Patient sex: M
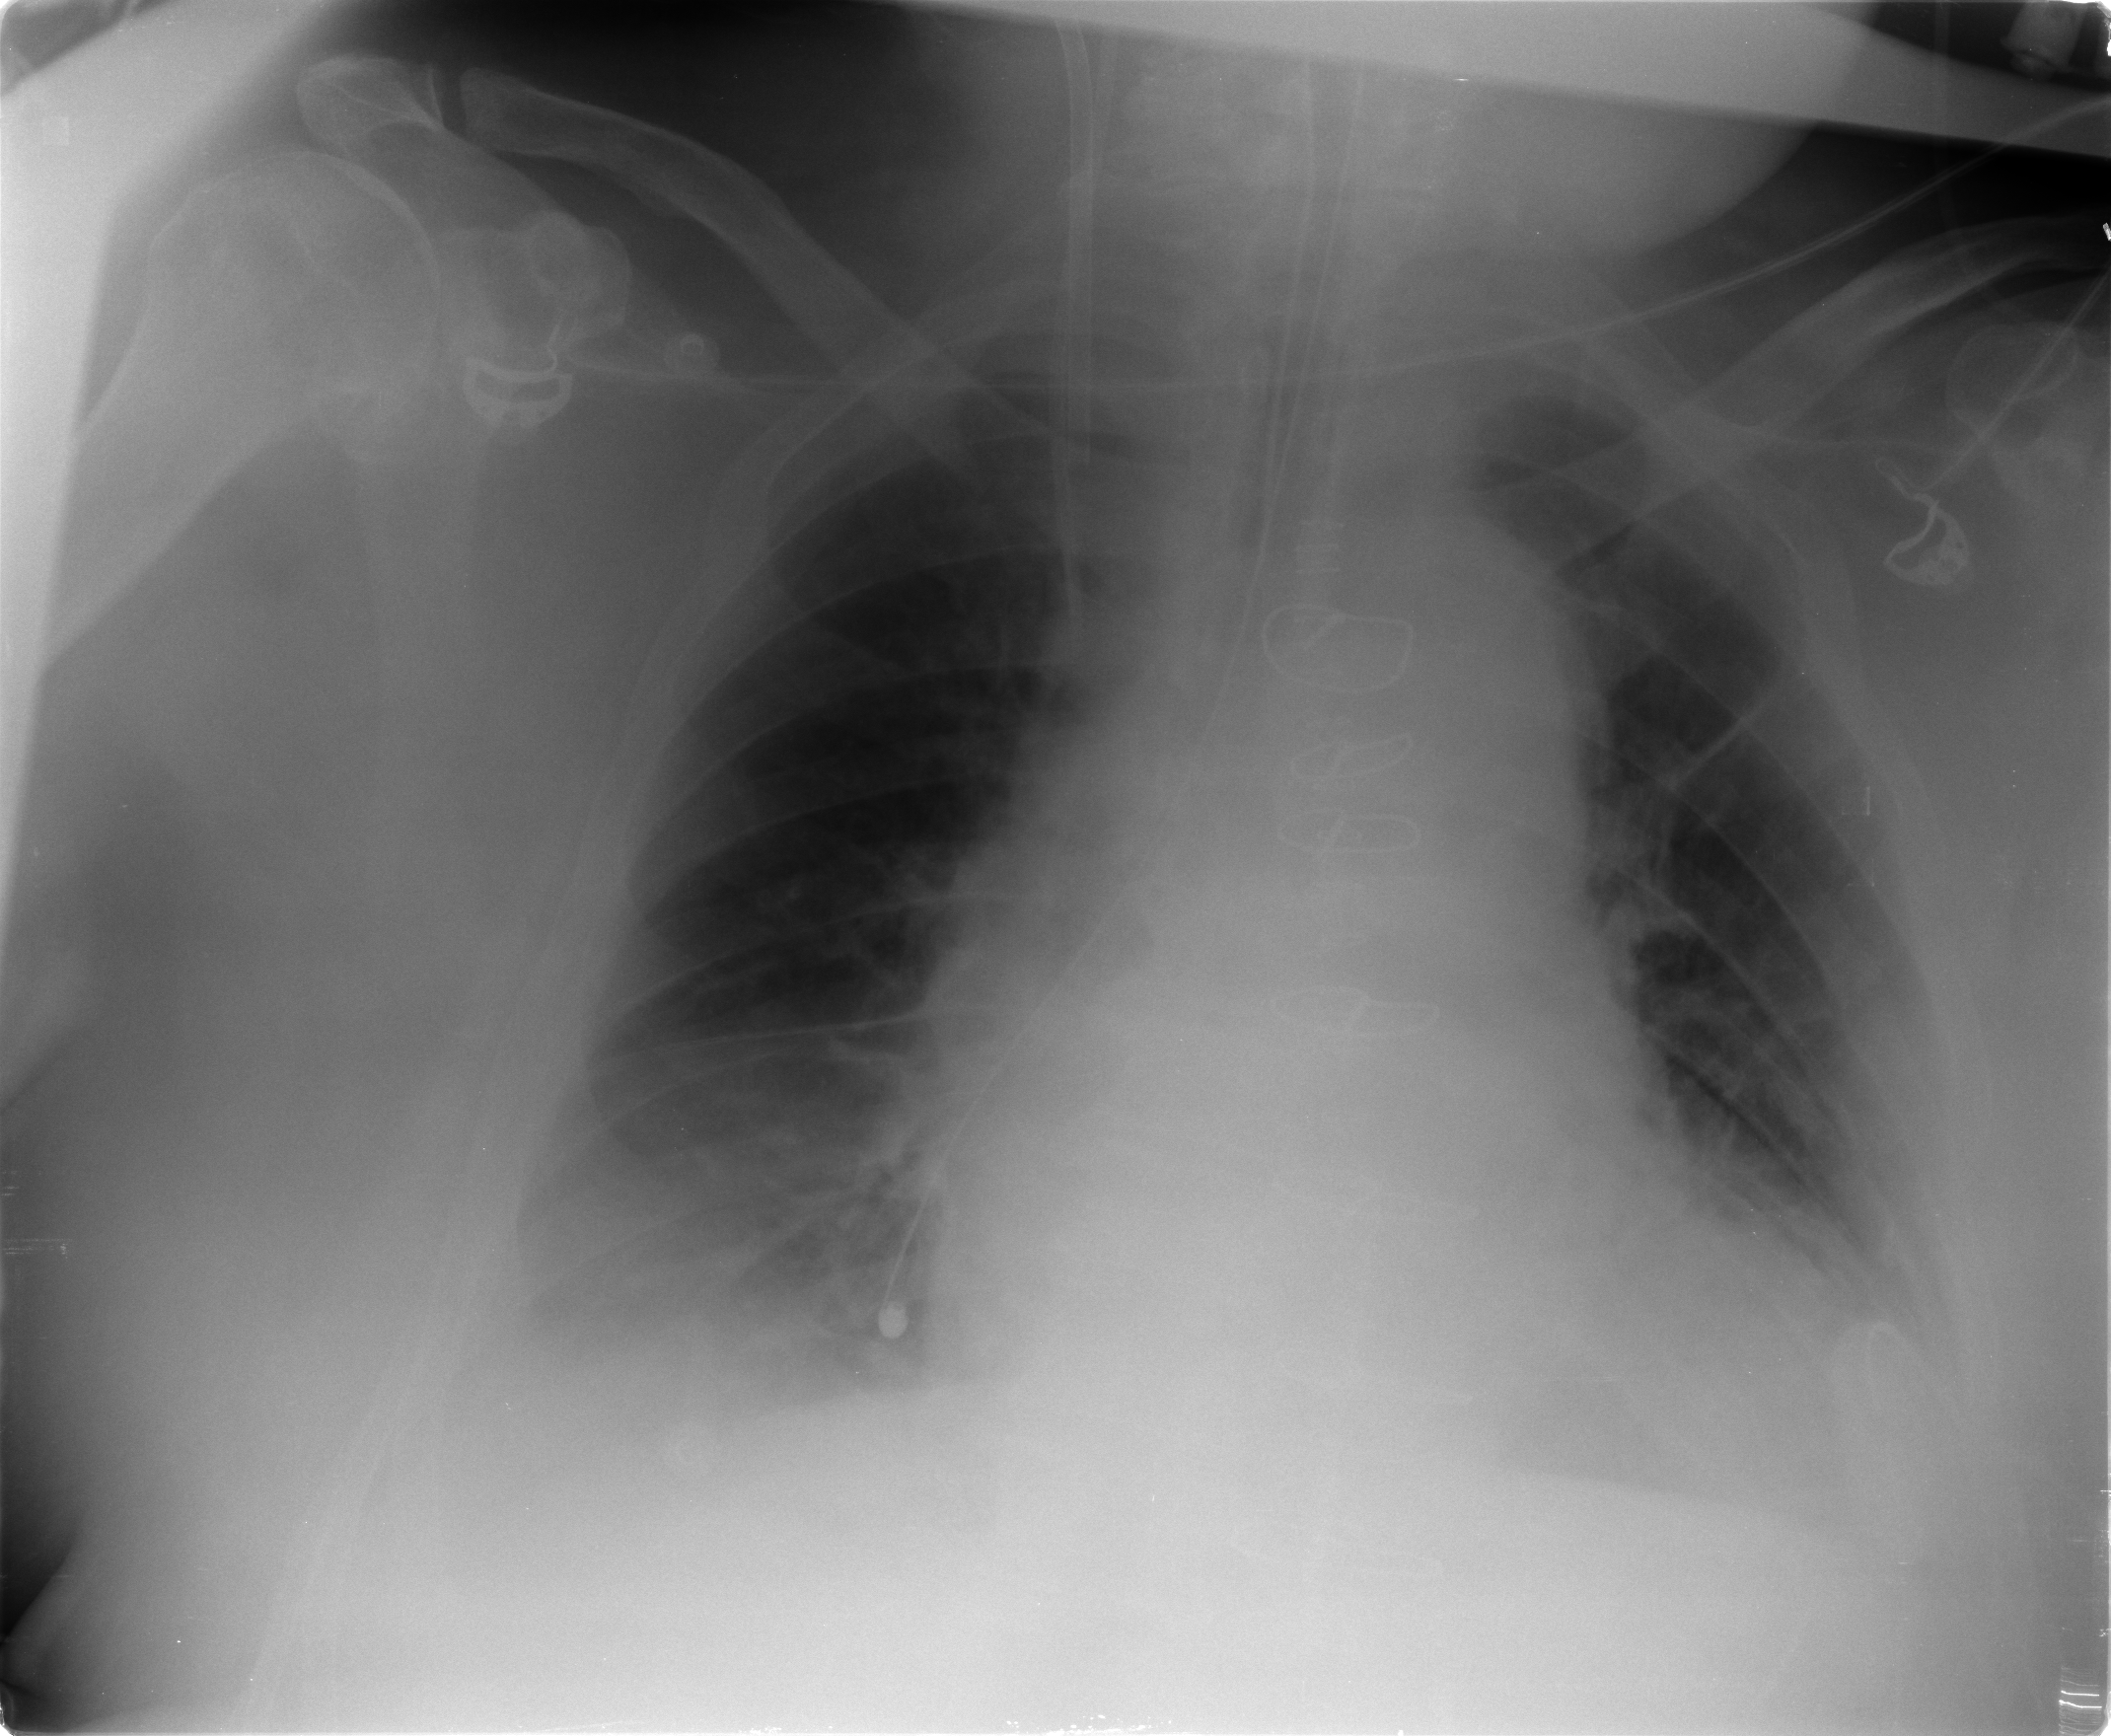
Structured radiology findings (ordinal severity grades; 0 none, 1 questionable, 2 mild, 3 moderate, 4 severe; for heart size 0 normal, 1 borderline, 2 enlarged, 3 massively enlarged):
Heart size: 2
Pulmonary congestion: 1
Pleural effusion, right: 2
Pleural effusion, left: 2
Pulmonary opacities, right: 0
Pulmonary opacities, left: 0
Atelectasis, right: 2
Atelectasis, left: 2